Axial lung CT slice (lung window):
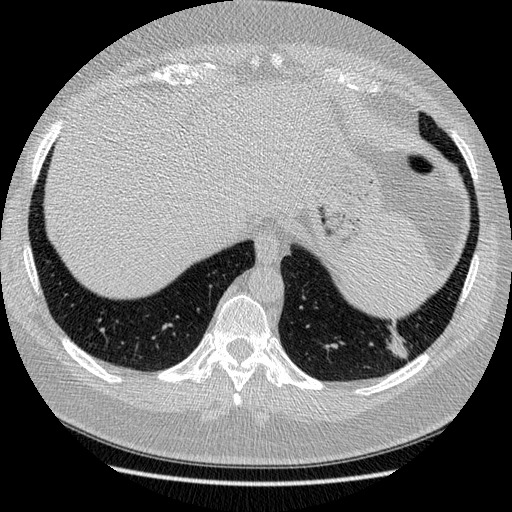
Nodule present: yes
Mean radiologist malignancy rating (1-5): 3.25